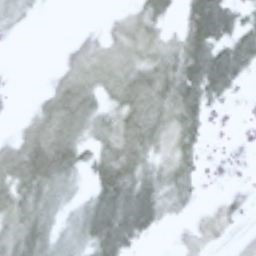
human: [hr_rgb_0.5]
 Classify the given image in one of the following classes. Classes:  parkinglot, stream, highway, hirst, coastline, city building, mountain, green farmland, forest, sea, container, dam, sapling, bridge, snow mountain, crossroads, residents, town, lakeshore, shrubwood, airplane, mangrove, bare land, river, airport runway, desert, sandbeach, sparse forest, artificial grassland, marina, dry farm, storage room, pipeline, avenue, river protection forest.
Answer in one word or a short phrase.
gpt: snow mountain